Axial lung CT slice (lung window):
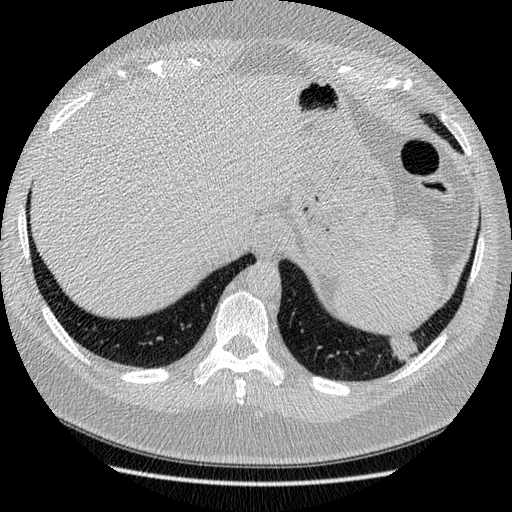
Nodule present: yes
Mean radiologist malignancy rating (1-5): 3.25